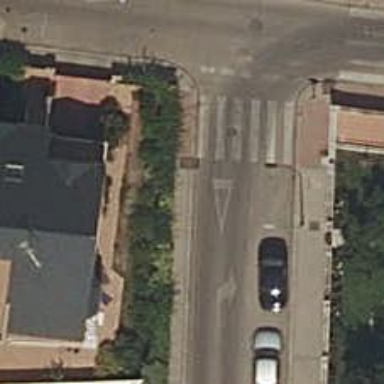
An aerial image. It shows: Marked road crossing.